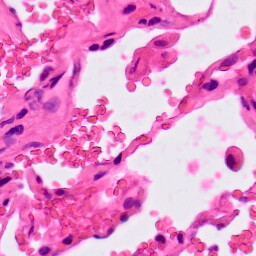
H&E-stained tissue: Lung